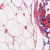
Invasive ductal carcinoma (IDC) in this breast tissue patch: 0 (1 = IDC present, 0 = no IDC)